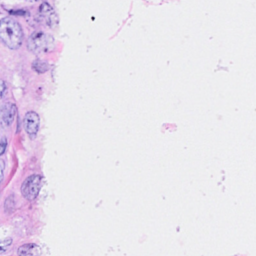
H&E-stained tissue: Breast